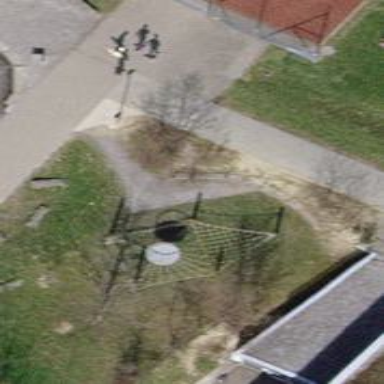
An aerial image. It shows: Picnic table located in leisure land area.